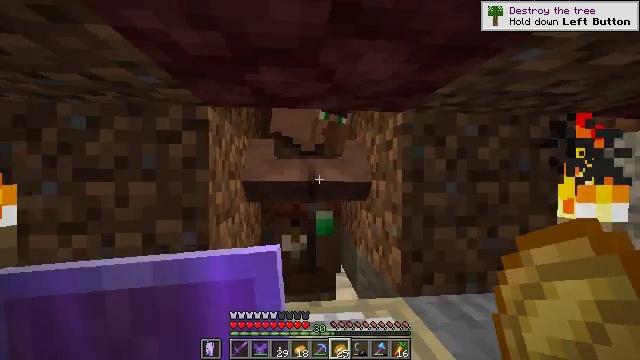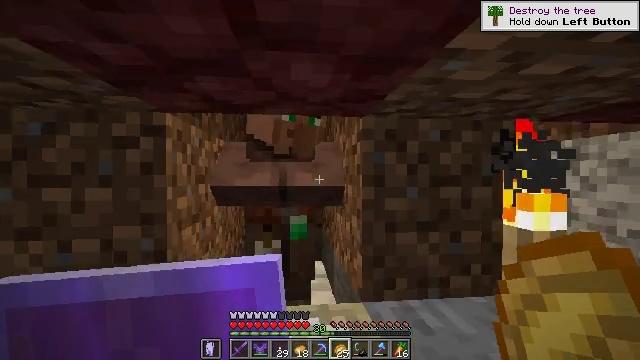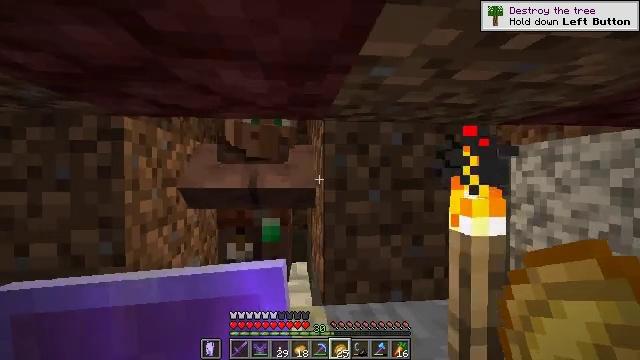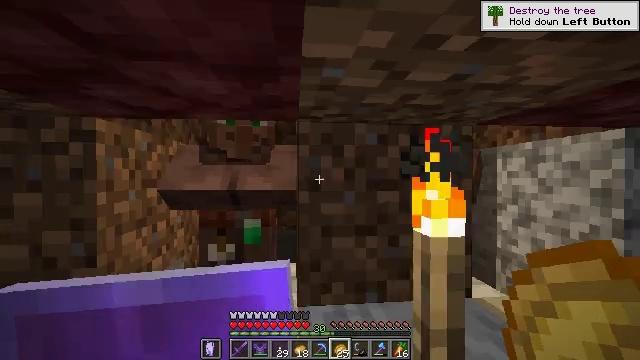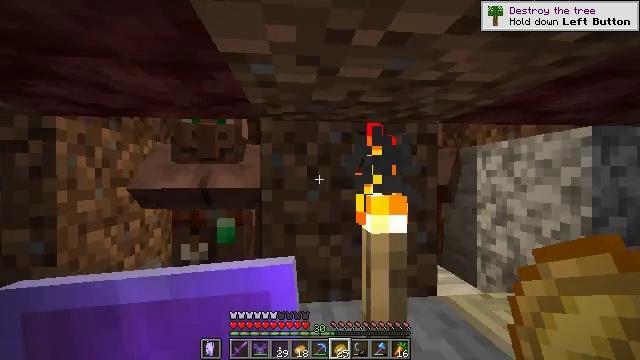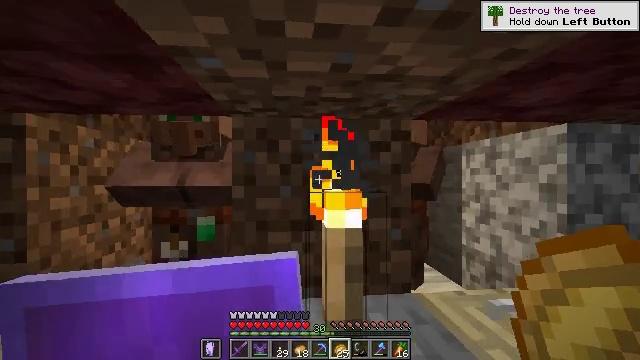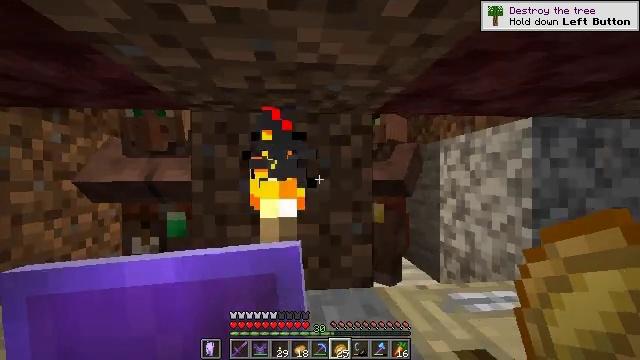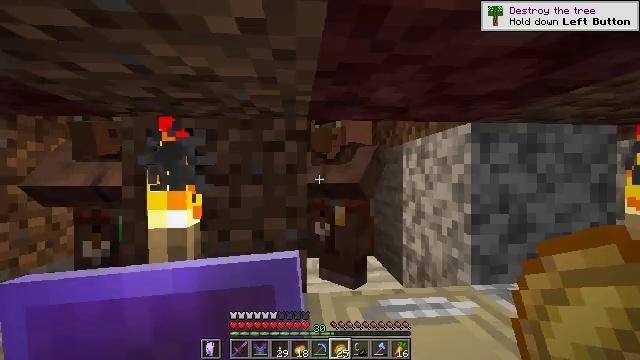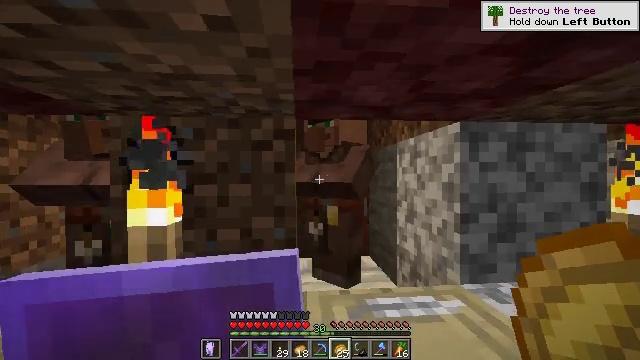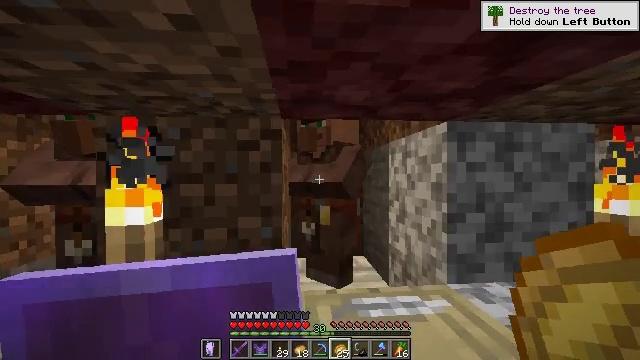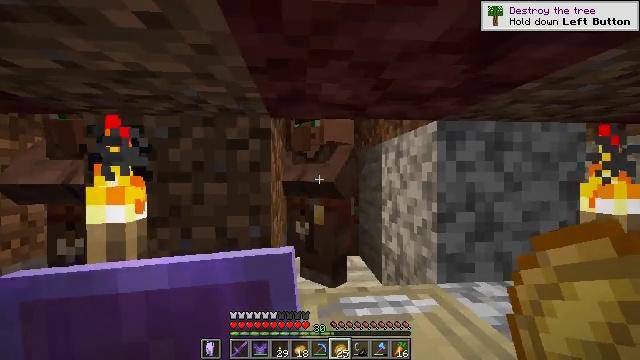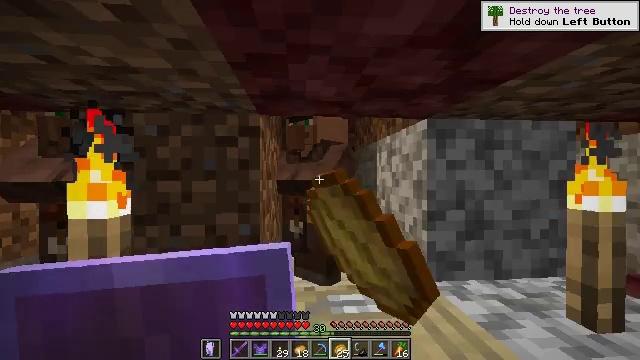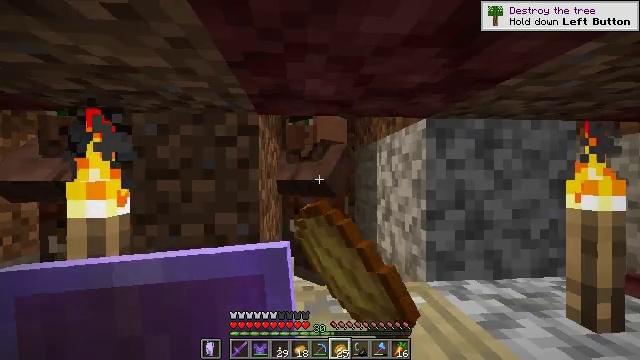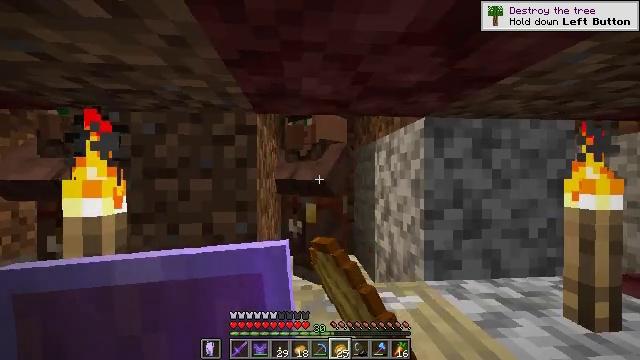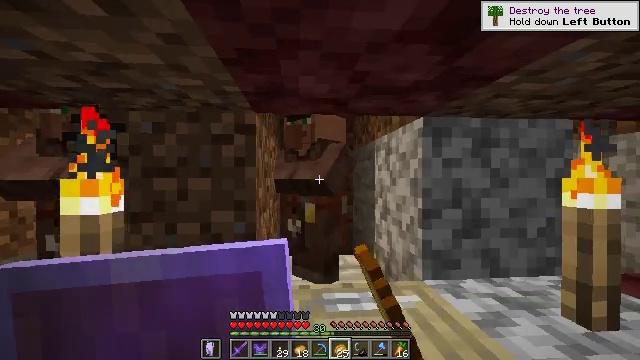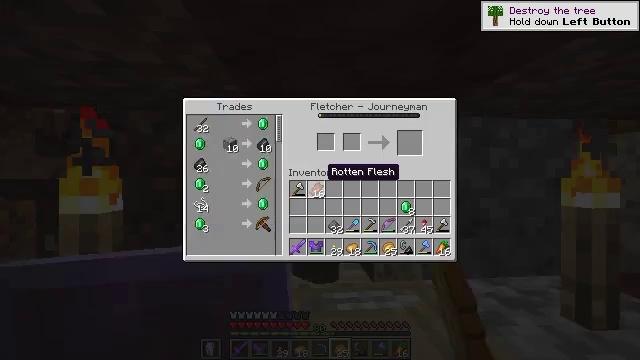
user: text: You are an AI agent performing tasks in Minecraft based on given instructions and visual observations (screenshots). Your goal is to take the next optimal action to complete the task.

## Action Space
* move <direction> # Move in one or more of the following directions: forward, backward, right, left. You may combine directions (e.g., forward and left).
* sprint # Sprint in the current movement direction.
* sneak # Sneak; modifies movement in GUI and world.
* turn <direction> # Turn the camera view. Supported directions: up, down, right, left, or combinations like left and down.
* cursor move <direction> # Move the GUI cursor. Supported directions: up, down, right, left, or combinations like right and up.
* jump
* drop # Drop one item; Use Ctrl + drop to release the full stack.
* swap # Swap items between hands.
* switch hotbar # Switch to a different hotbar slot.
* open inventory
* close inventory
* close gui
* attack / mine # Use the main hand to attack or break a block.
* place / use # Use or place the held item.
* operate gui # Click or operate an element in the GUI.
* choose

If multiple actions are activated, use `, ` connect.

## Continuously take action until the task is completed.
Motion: motion action
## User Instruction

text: Create an emerald block using nine emeralds.
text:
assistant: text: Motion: move right
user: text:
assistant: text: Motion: move right
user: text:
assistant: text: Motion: move right
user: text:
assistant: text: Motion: move right
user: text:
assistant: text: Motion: move right
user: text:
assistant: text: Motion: move right
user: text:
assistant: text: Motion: move right
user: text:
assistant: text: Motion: no_op
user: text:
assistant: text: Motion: no_op
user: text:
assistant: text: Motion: use / place
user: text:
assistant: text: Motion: use / place
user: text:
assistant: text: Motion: use / place
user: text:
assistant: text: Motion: no_op
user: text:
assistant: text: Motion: no_op
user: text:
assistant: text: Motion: open gui
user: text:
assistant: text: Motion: no_op
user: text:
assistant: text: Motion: no_op
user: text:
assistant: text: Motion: no_op
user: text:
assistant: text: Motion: no_op
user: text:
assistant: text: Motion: no_op
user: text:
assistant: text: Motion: no_op
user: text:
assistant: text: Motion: no_op
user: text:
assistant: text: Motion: no_op
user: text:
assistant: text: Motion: close gui
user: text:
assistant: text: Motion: no_op
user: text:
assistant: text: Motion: turn right and down
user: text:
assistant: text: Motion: move right, turn right and down
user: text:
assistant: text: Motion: move right, turn right and down
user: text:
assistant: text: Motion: move right, turn right and down
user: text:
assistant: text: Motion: move right, turn right and down